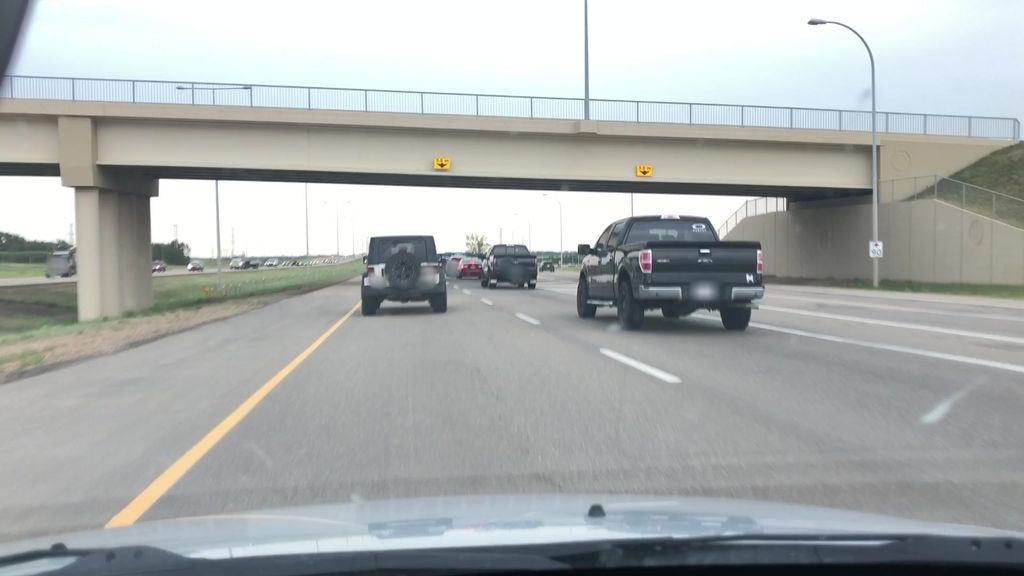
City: edmonton